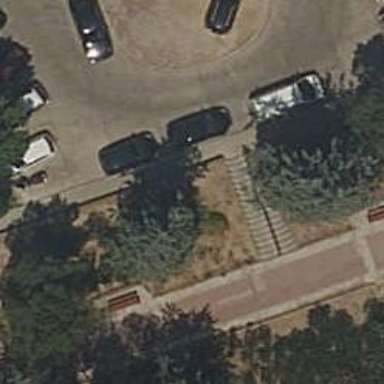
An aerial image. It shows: Set of steps on the road.